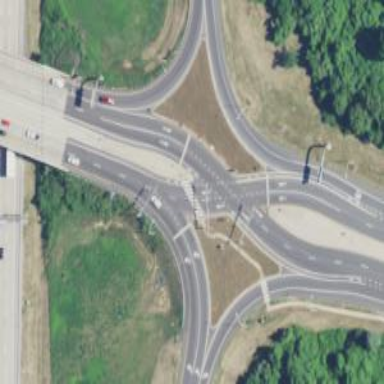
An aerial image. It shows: Trunk highway with diverging diamond junction.